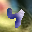
Label: 4